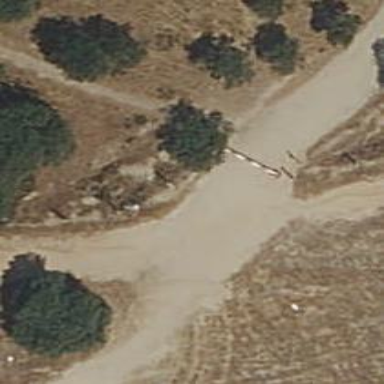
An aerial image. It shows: Kissing gate.